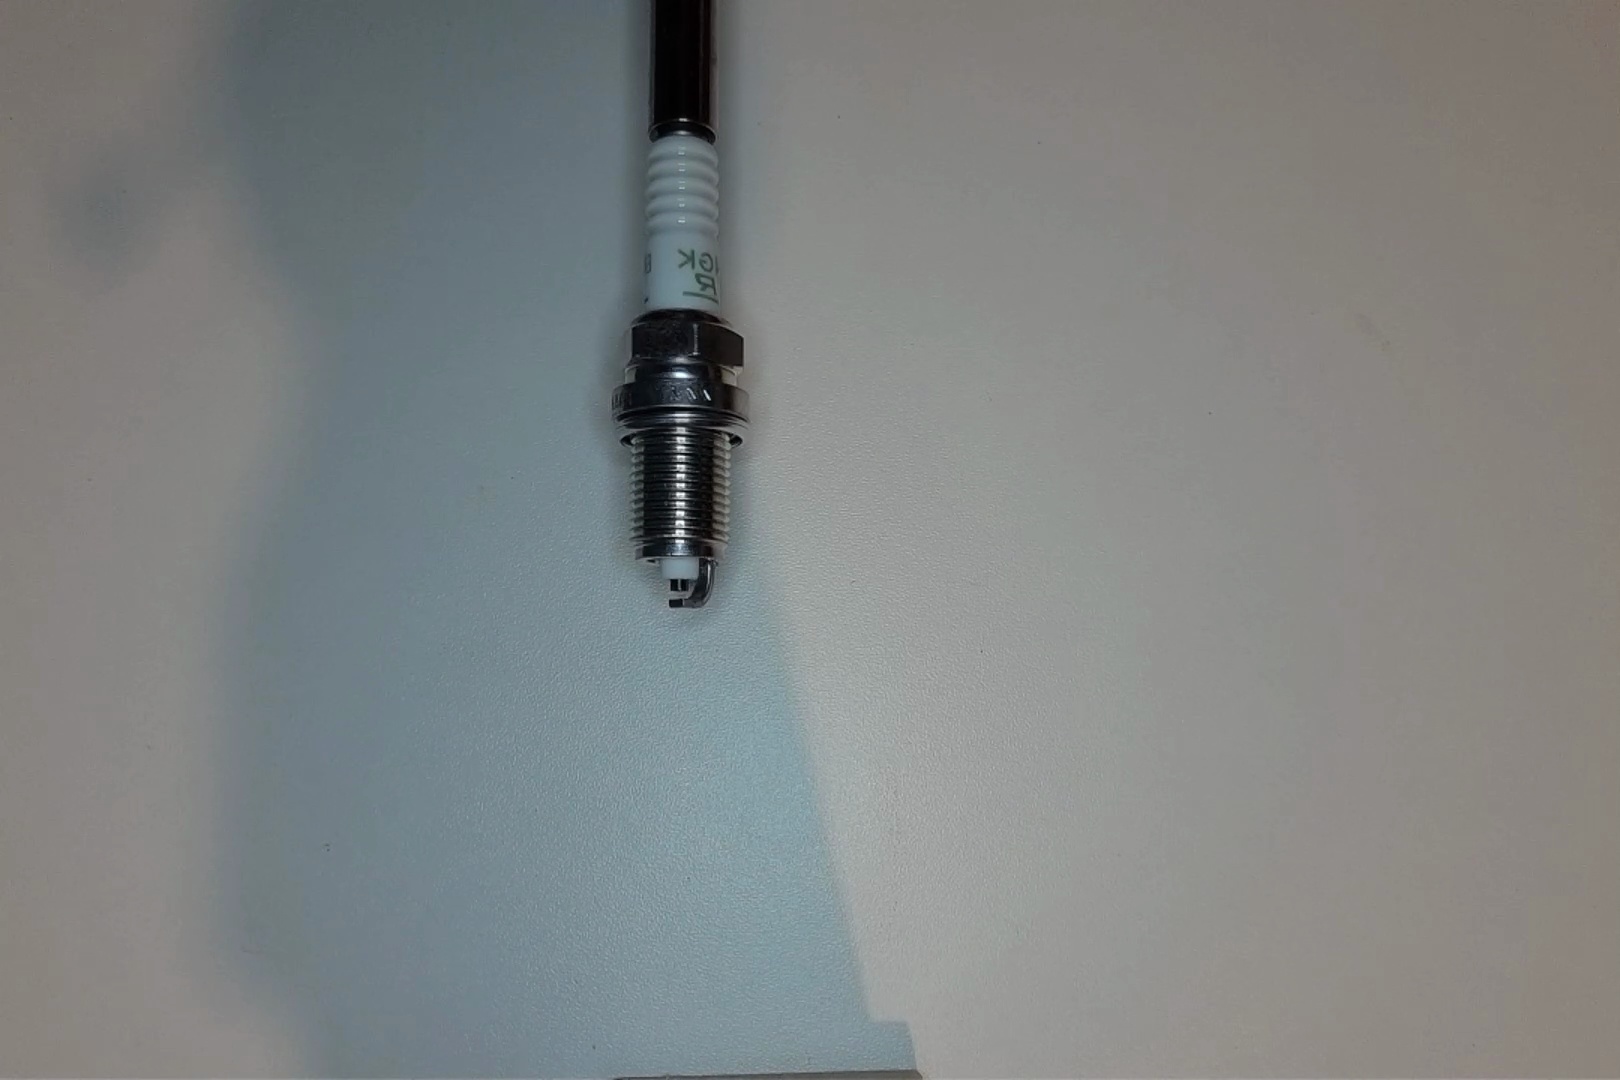
Label: no anomaly